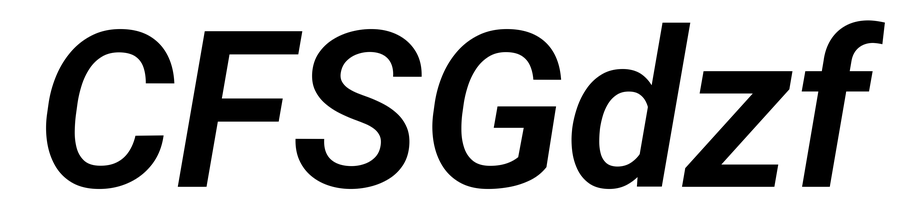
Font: Roboto-Italic_SemiBold_Italic